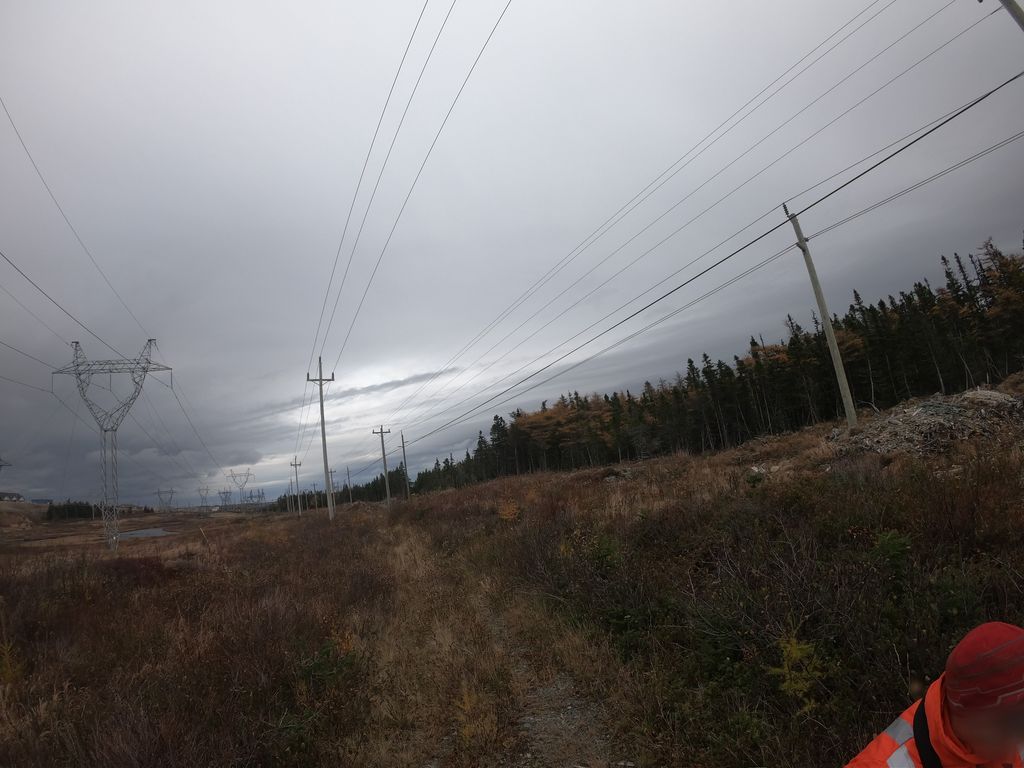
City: st_johns